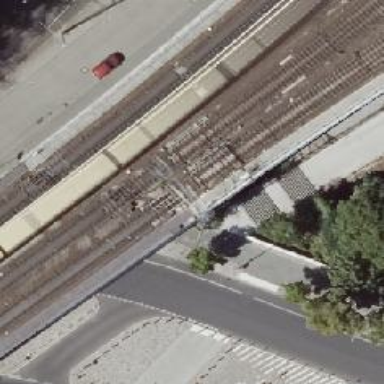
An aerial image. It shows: Bridge carrying electrified railway line with contact line. The railway line is ballastless.